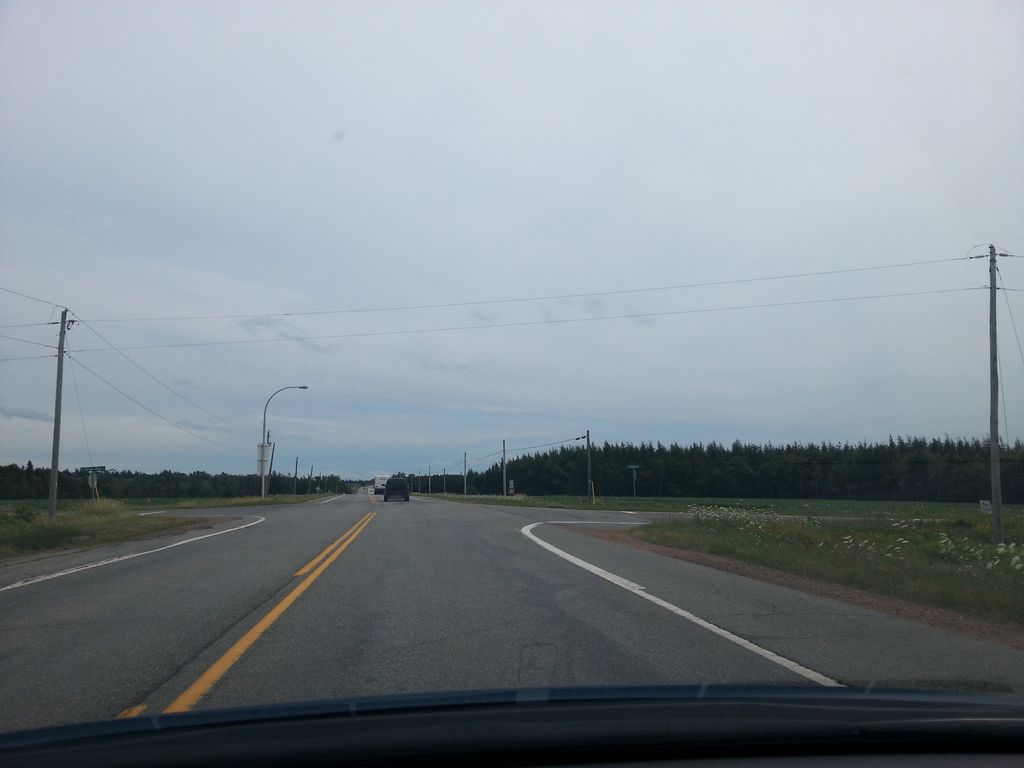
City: charlottetown